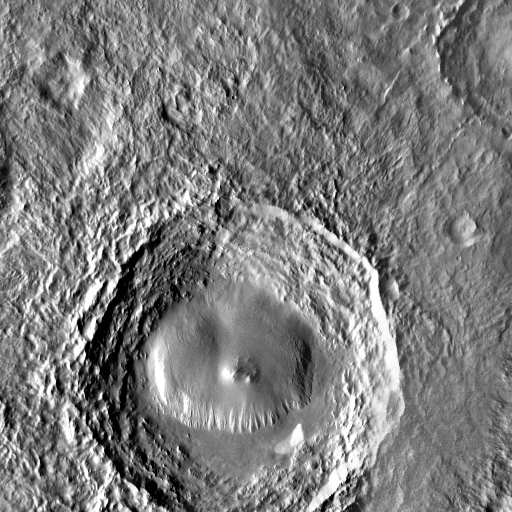
Crater classes present: Background, Other, Buried, Secondary